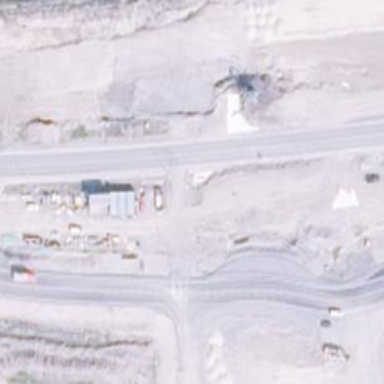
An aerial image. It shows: Bridge with asphalt surface carrying primary link road.